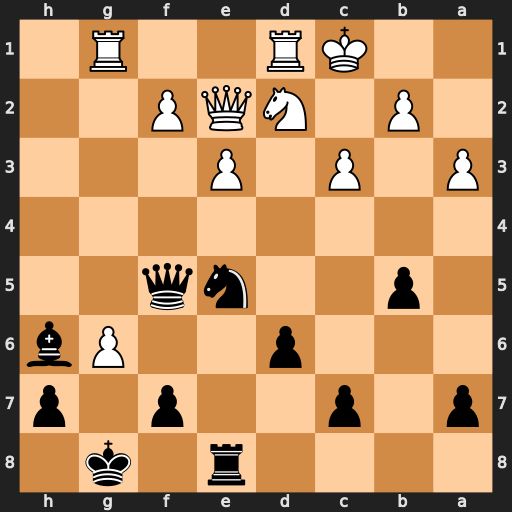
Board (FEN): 4r1k1/p1p2p1p/3p2Pb/1p2nq2/8/P1P1P3/1P1NQP2/2KR2R1
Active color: b
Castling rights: -
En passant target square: -
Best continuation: Nd3+ Qxd3 Qxd3